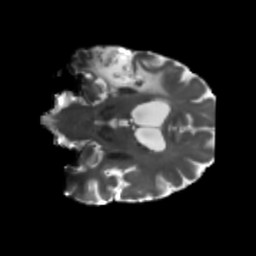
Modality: T2w
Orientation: coronal
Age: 71
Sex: male
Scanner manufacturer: siemens
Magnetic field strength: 3 T
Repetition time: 5.25 s
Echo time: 0.08 s